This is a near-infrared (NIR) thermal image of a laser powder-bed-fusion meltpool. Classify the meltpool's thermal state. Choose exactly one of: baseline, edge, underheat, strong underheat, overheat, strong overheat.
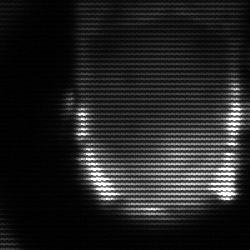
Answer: baseline